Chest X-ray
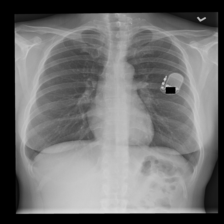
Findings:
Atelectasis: negative
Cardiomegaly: negative
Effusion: negative
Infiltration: negative
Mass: negative
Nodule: negative
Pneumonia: negative
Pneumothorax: negative
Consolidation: negative
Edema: negative
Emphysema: negative
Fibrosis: negative
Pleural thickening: negative
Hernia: negative